Question: In Android Studio, the parameters of some classes are showing like this:

It looks really clean and easy to read. How can I achieve this effect in my javadocs?
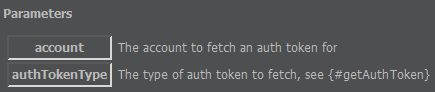
Answer: You can customize the way the Javadoc looks by modifying the stylesheet that is at the root of your javadoc, usually <javadoc_root>/stylesheet.css
For instance, with Java 6, when I add:
'''
dd dl dd code { border: 1px outset #000000 }
'''
this results in:

With Java 7, if I add:
'''
ul.blockList li.blockList ul li dd code { border: thin inset #FFFFFF; padding: 2px }
'''
this results in:

As you can see, this changes a few more elements than just the parameter names. This is due to the fact that there isn't by default a single CSS class which allows to distinguish them from all other elements. For that you'd need to write a custom <URL>.